Question: How many ricochets will a ball launched from (1.0, 1.0) at 50° need to hit the target at (11.0, 9.0)? The ball reflects perfectly off the arena walls and mirror-obstacles.
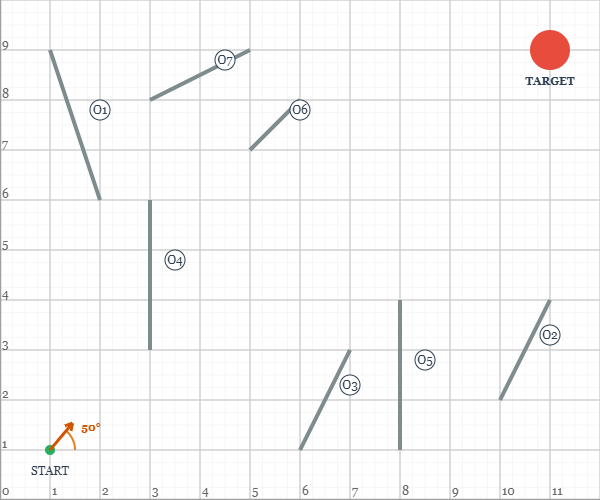
Answer: 13